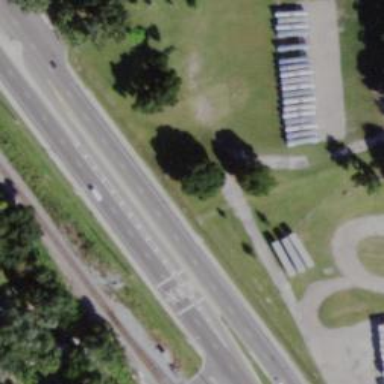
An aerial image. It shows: Secondary link road with asphalt surface.